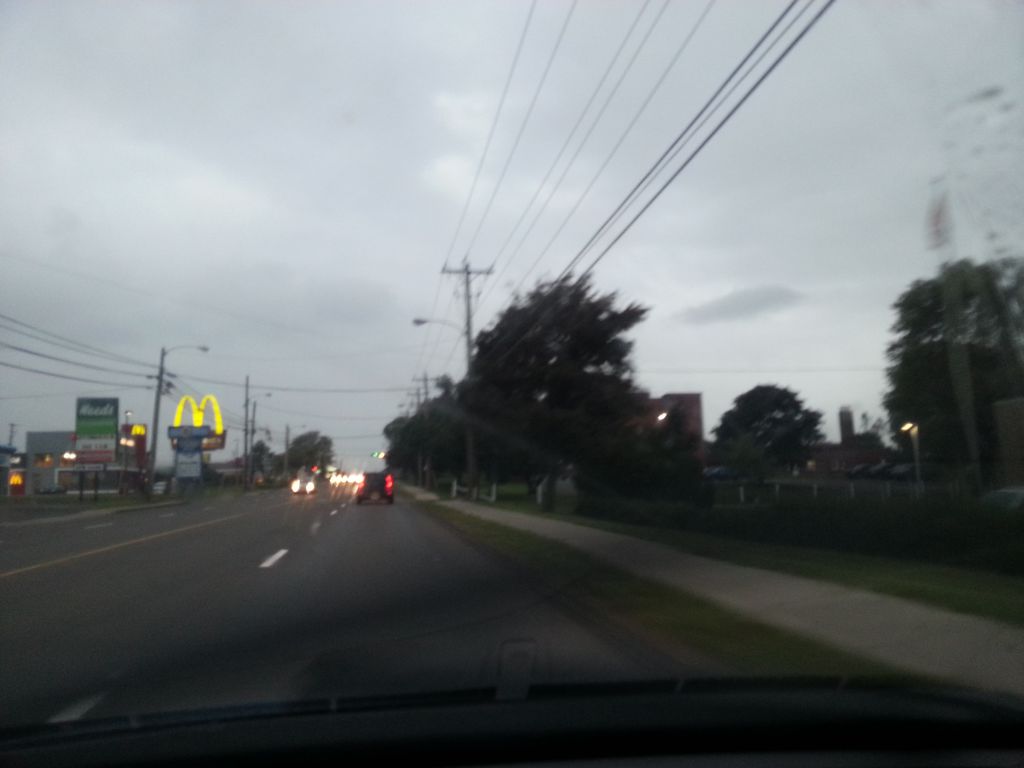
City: charlottetown